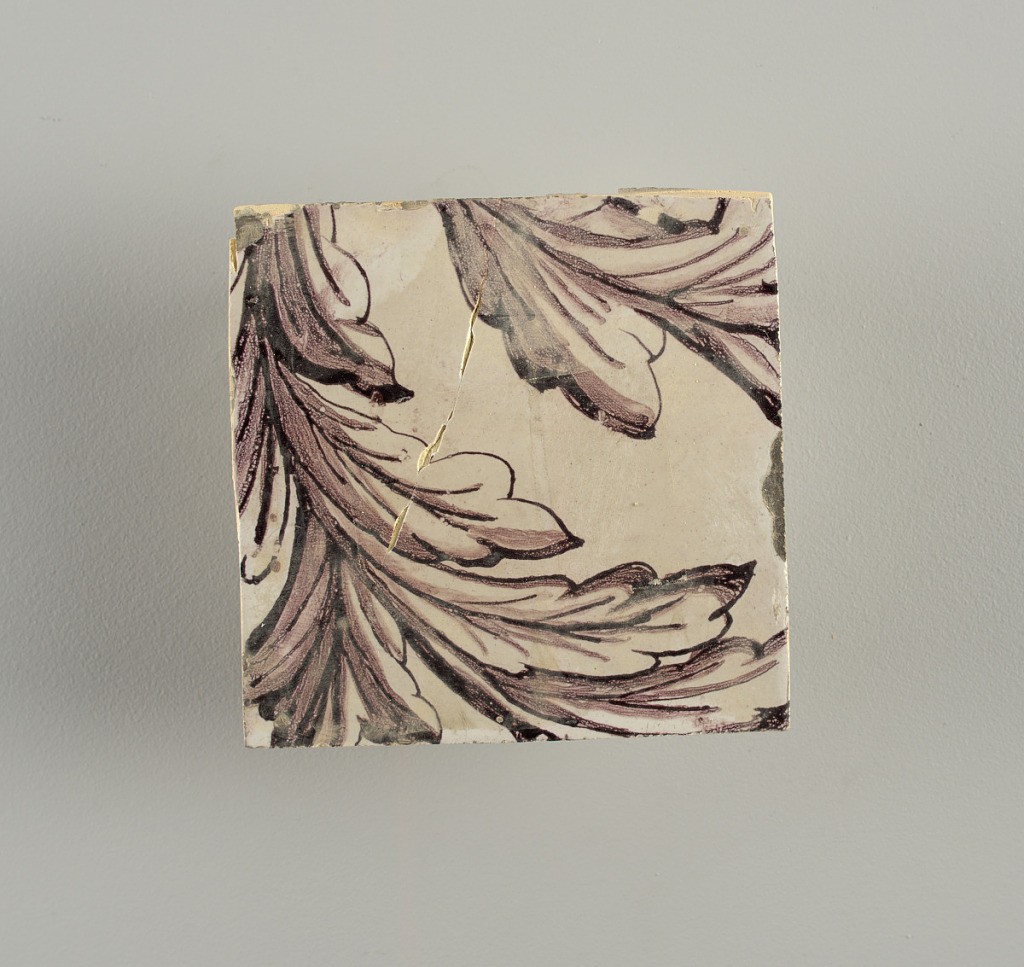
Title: Wall facing
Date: ca. 1725
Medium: tin-glazed earthenware, underglaze
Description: Two vertical rectangles, twenty-three tiles high.  A) Nine tiles wide at top; seven tiles wide at bottom.  B) Ten and one-half tiles wide.

Arabesque design of foliage.  A) with centered figure of Justice under a canopy.  B) with centered urn.